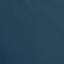
Land use / land cover class: SeaLake